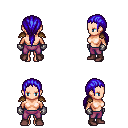
a pixel art fantasy rpg character, female body template, human, light skin, leather shoulder armor, magenta pants, blue ponytail hairstyle, metal gloves, maroon shoes, four views (front, back, left, right), 2x2 character sprite sheet, small pixel art, hard edges, no anti-aliasing